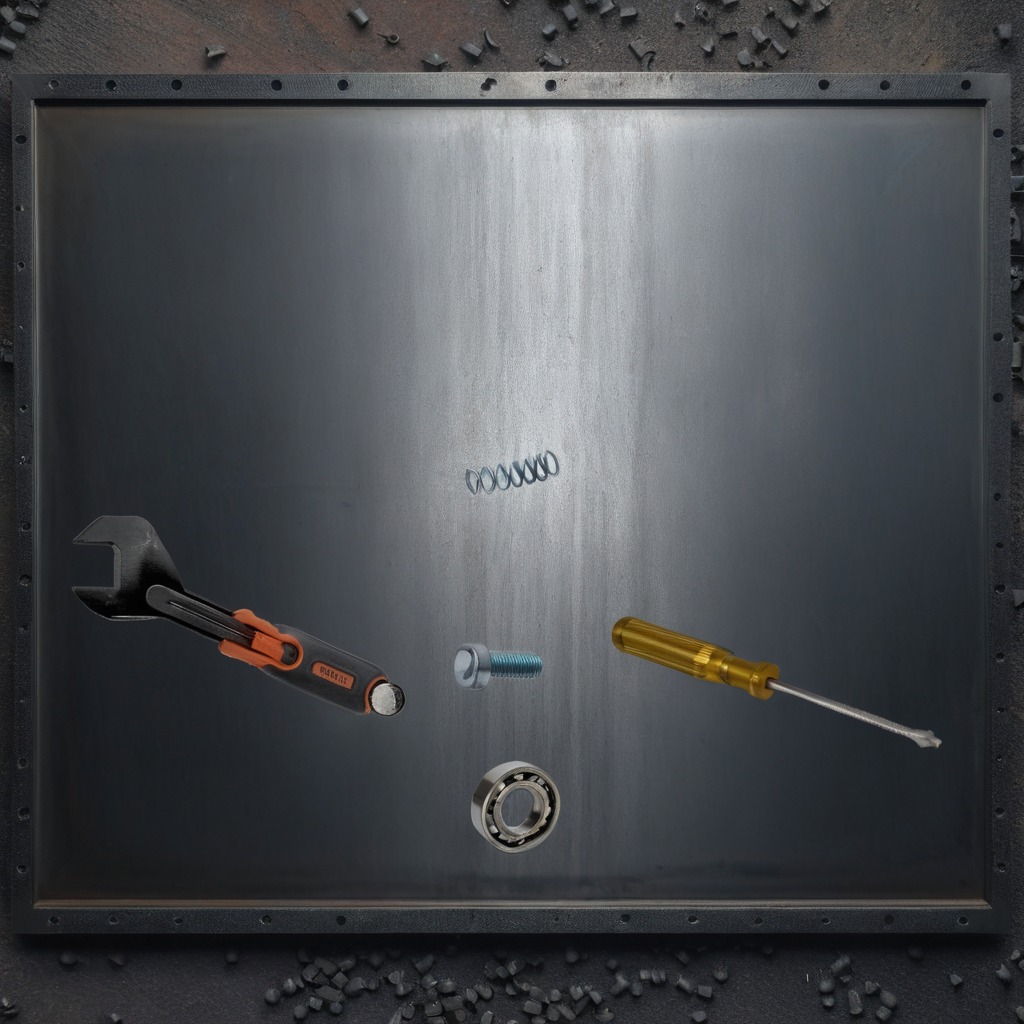
A ball bearing, a machine screw, a coiled metal spring, a screwdriver, and a wrench are lying on the cold steel table.